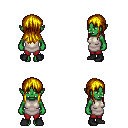
a pixel art fantasy rpg character, female body template, orc, green skin, white tunic, red pants, blonde unkempt hairstyle, black shoes, four views (front, back, left, right), 2x2 character sprite sheet, small pixel art, hard edges, no anti-aliasing